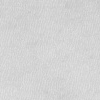
Atmospheric dust classification: dusty